Question: I have a group of 3 radio buttons in react semantic ui.
This works correctly. Problem is in UI bug, when I click on one of this radio buttons, buttons are not checked.
Screenshot of ui bug:

Is someone know why buttons are not checked?
Code of radio buttons:
'''
<Form>
<Form.Field>
<Radio
label="New Claims"
name="isTransferred"
value={false}
checked={isTransferred === false}
onChange={this.handleFilterChanged}
/>
</Form.Field>
<Form.Field>
<Radio
label="Transferred Claims"
name="isTransferred"
value={false}
checked={isTransferred === true}
onChange={this.handleFilterChanged}
/>
</Form.Field>
<Form.Field>
<Radio
label="New Claims and Trasferred Claims"
name="isTransferred"
value={'all'}
checked={isTransferred === 'all'}
onChange={this.handleFilterChanged}
/>
</Form.Field>
</Form>
'''
UPDATED:
Generated HTML taken from browser:
'''
<div class="row">
<form class="ui form" style="padding-left: 3.3em;">
<div class="field">
<label>Assignments:</label>
</div>
<div class="field">
<div class="ui radio checkbox">
<input type="radio" class="hidden" name="isTransferred" readonly="" tabindex="0" value="false">
<label>New Claims</label>
</div>
</div>
<div class="field">
<div class="ui checked radio checkbox">
<input type="radio" class="hidden" name="isTransferred" readonly="" tabindex="0" value="true">
<label>Transferred Claims</label>
</div>
</div>
<div class="field">
<div class="ui radio checkbox">
<input type="radio" class="hidden" name="isTransferred" readonly="" tabindex="0" value="all">
<label>New Claims and Trasferred Claims</label>
</div>
</div>
</form>
'''
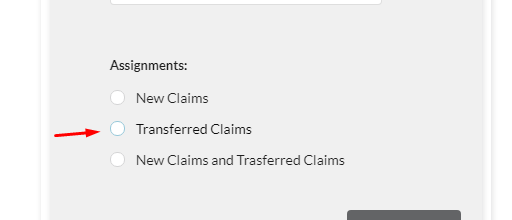
Answer: The label must have the "for" attribute for an input element to react to a click on its label.
The value of the "for" attribute must be an "id" of an input element.
I believe it should work if you add "id" property to the Radio element.
More information can be found here: <URL>